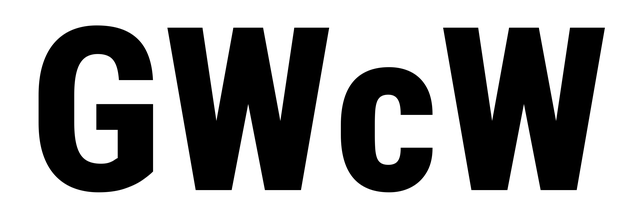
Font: Roboto_Condensed_ExtraBold